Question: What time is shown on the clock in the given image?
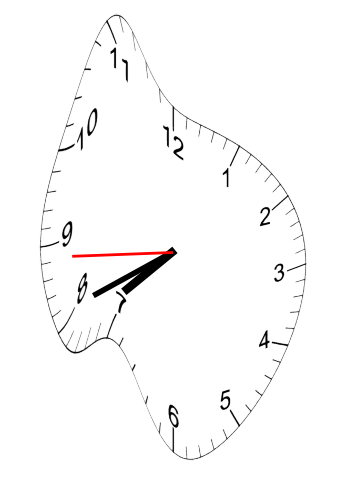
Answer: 07:40:44